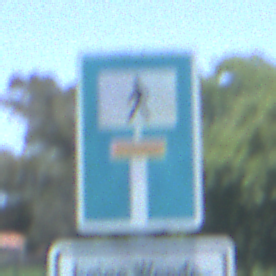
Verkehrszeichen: SackgasseFussgaengerDurchlaessig
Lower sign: HinweisGeaenderteVorfahrtVerkehrsfuehrungVerkehrsregelung3
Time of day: Midday
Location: Outdoor (Nature)
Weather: Clear
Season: Summer
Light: Natural